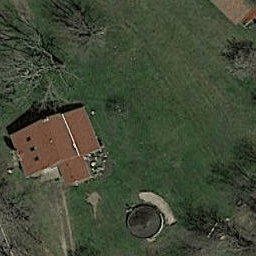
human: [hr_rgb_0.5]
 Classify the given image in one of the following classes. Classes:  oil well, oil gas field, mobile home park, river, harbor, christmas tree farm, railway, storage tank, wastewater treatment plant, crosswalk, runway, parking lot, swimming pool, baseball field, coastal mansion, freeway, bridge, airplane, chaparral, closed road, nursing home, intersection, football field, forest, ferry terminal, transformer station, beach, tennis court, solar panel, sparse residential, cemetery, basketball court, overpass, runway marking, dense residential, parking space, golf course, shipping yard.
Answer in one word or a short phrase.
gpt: sparse residential